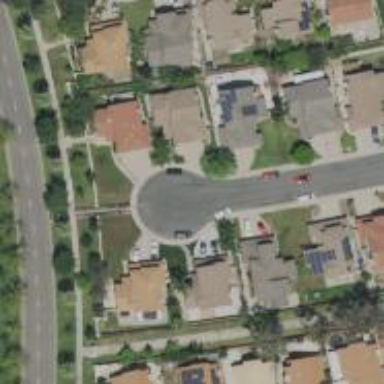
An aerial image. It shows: Turning circle on the road.